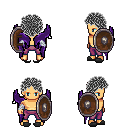
a pixel art fantasy rpg character, male body template, human, tanned skin, purple wings, magenta pants, gray curly afro hairstyle, white cloth bandages, gray slippers, shield, four views (front, back, left, right), 2x2 character sprite sheet, small pixel art, hard edges, no anti-aliasing